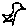
Label: bird